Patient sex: M
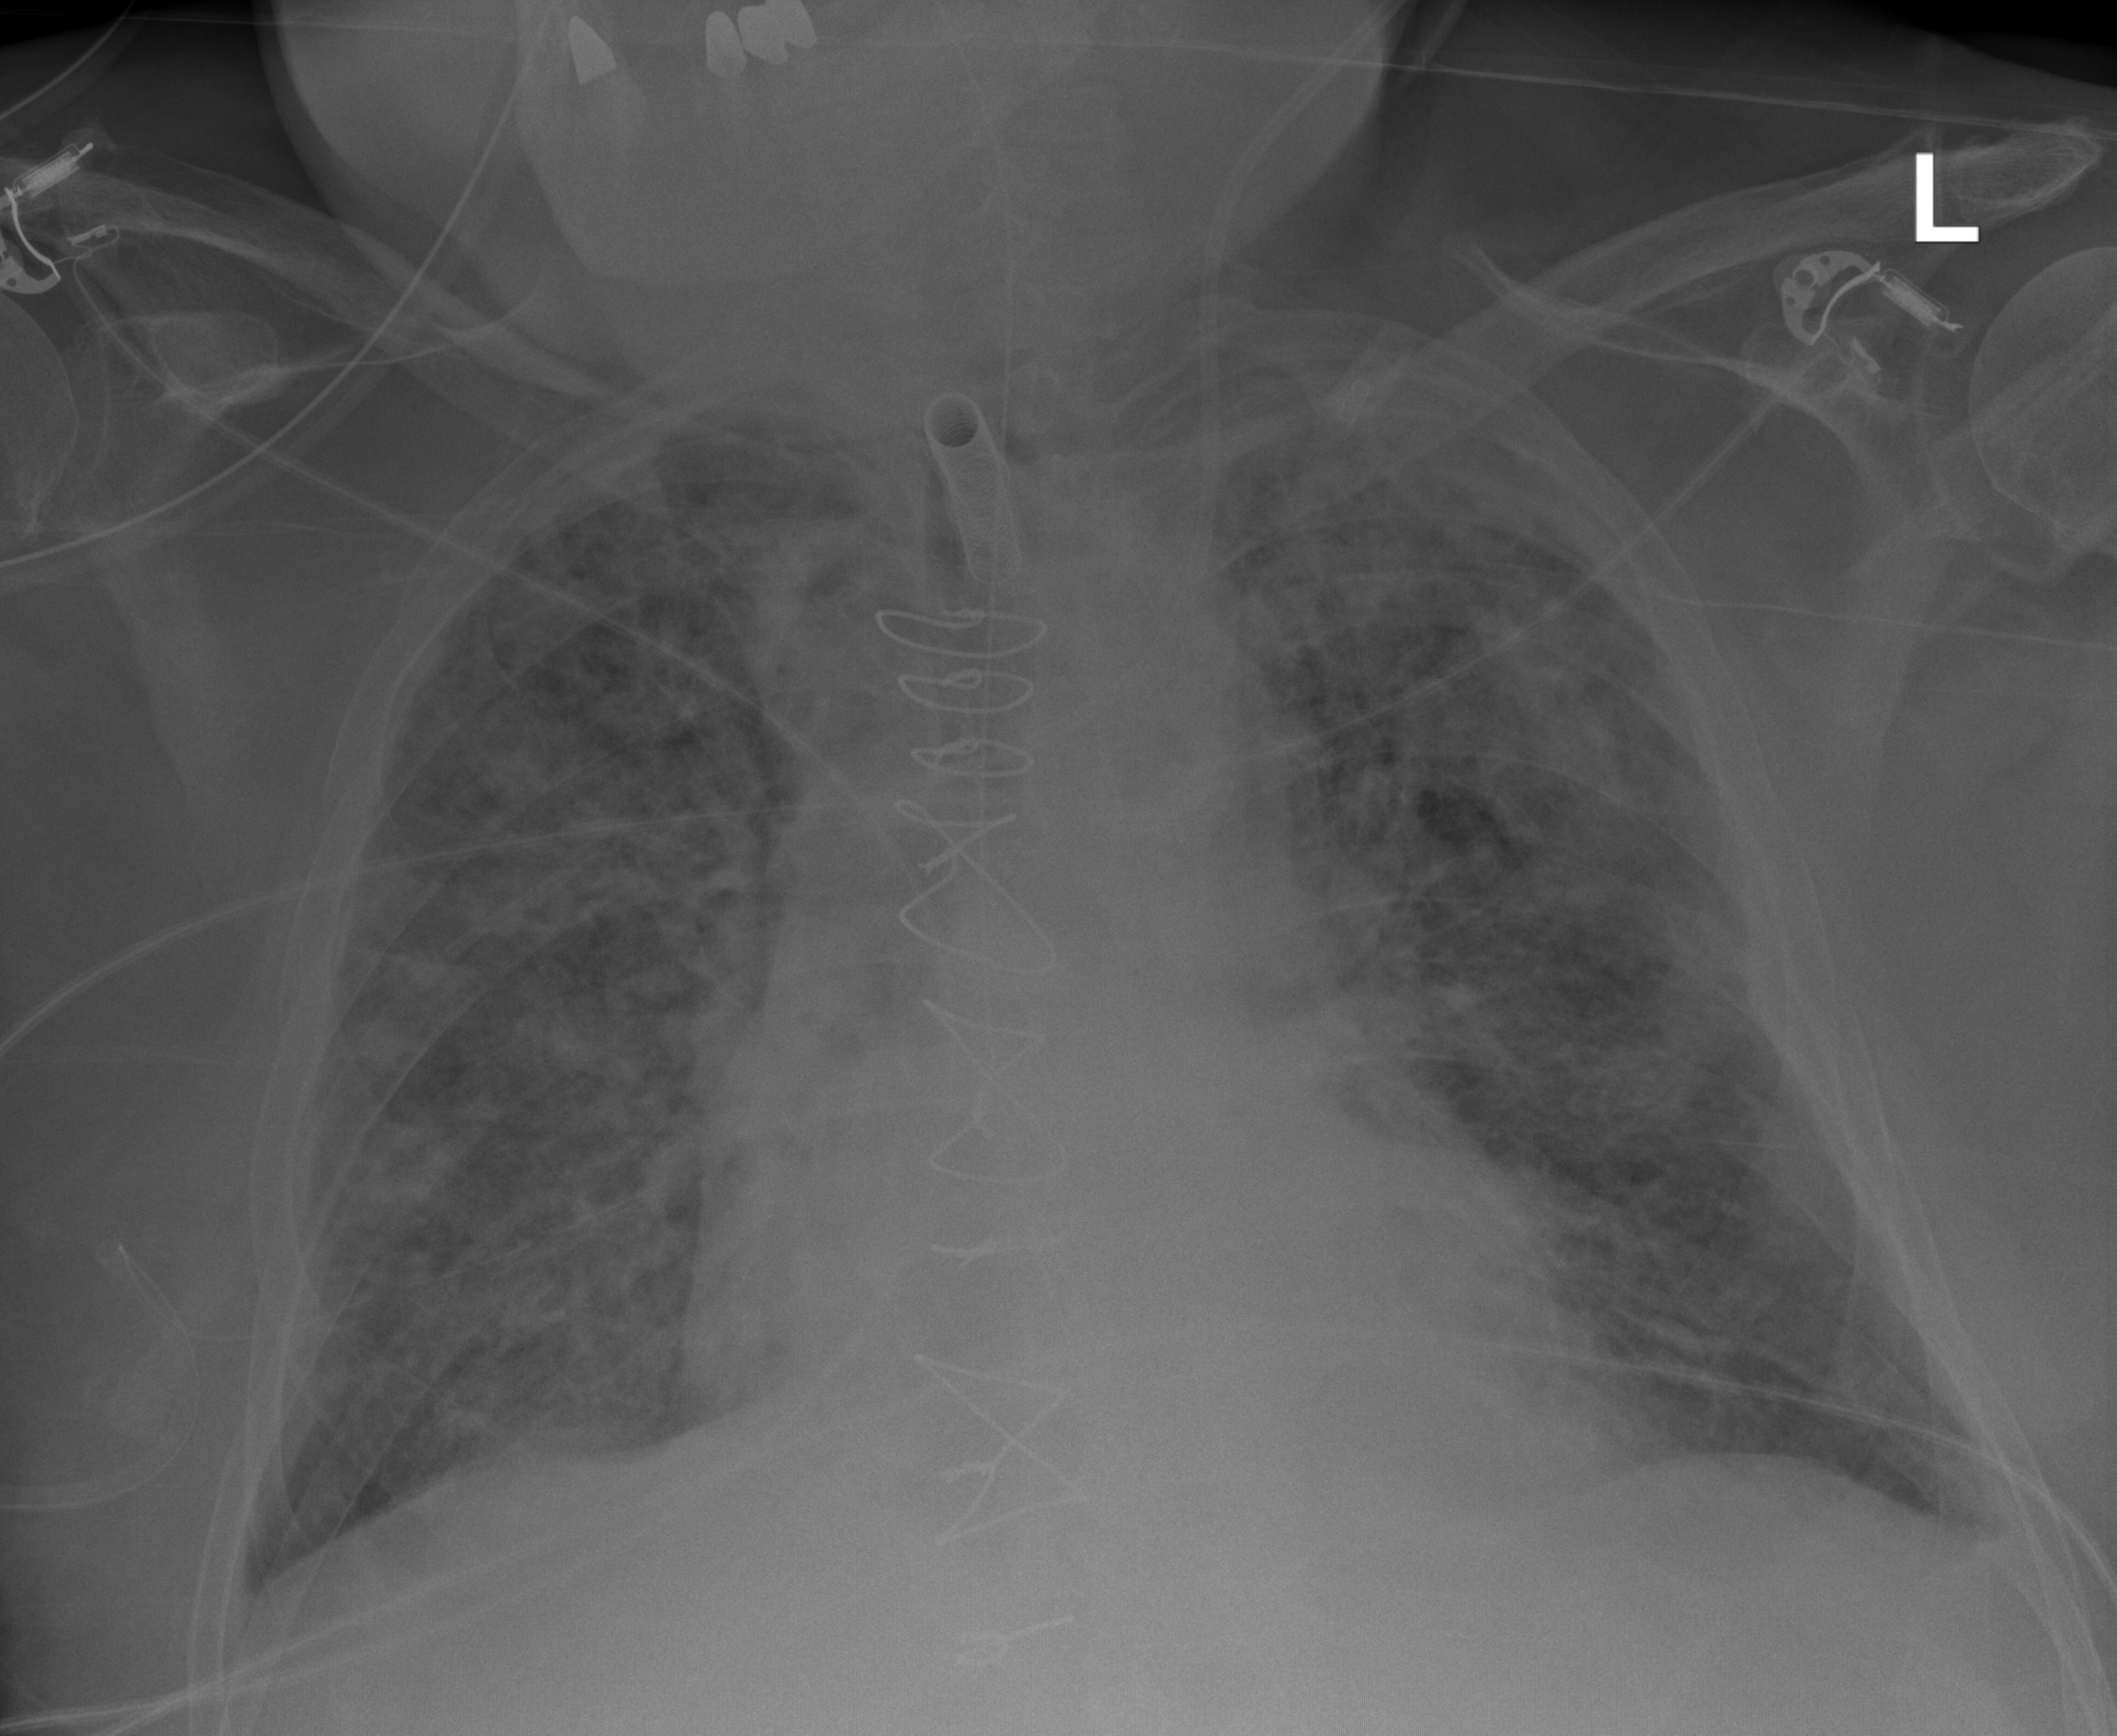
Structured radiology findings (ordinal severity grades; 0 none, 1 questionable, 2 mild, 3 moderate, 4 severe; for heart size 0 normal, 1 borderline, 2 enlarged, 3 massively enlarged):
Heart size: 1
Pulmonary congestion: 2
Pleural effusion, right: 0
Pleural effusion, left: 0
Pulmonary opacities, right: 3
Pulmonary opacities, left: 3
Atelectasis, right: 3
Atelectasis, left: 3